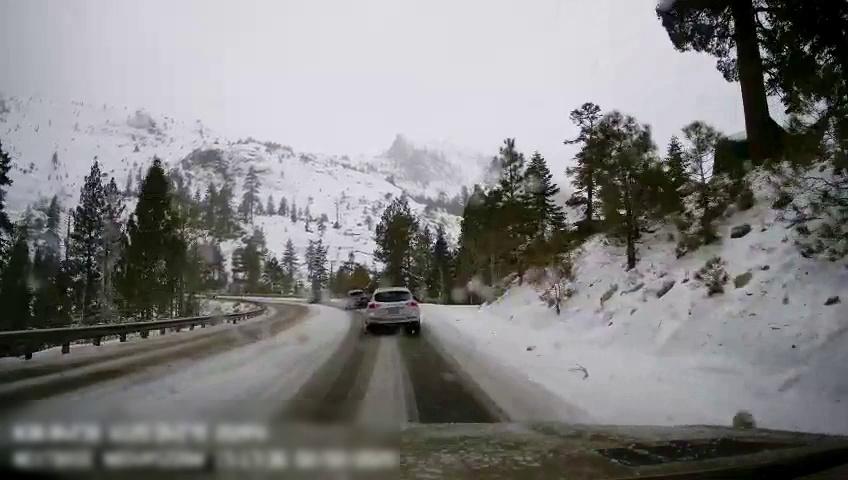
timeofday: Day
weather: Snowy
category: Drivable Space
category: Vehicles | Car
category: Vehicles | Car
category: Vehicles | Car